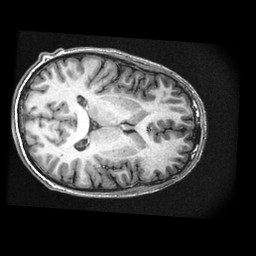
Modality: T1w
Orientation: axial
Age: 24
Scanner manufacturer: ge
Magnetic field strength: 3 T
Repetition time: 0.008292 s
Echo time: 0.003116 s